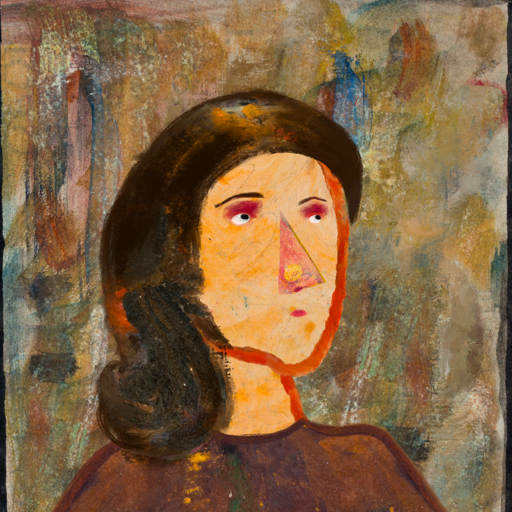
Background: Pipe, Head And Neck Side: Experience, Face Side: Irani, Bust: Comrade, Hair Side: Gypsy_Queen, Head Accessory: Blank, Second Necklace: Blank, Necklace: Blank, Baby: Blank